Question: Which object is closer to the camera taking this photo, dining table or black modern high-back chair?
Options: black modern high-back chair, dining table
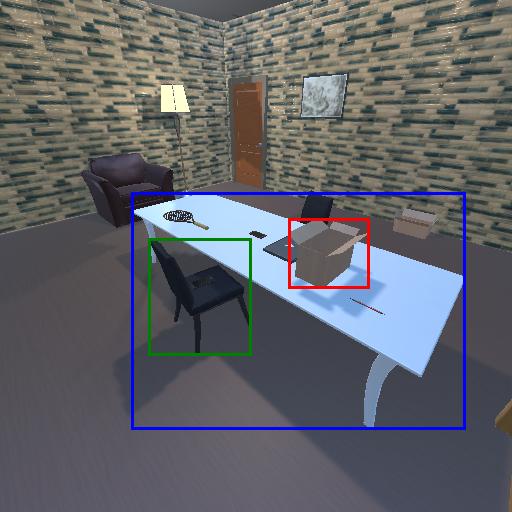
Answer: black modern high-back chair